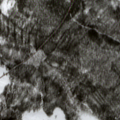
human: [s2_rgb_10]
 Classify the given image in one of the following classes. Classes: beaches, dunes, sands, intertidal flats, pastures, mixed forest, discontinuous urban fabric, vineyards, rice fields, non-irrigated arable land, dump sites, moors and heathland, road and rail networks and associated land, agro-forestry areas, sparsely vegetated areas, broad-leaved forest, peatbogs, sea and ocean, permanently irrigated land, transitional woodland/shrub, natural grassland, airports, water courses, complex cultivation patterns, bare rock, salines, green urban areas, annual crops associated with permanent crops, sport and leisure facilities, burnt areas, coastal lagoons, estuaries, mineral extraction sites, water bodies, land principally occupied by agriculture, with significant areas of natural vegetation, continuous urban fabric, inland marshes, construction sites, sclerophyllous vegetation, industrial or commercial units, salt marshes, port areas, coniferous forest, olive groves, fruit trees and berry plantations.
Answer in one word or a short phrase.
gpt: coniferous forest, mixed forest, transitional woodland/shrub